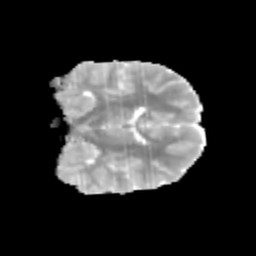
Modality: MD
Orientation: coronal
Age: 10
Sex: male
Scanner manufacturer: siemens
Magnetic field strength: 3 T
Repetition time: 3.8 s
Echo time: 0.07 s